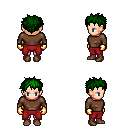
a pixel art fantasy rpg character, female body template, human, light skin, brown long-sleeve shirt, red pants, green bedhead hairstyle, gold gloves, brown shoes, four views (front, back, left, right), 2x2 character sprite sheet, small pixel art, hard edges, no anti-aliasing